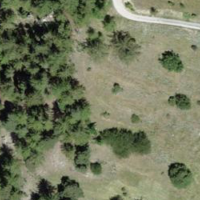
EUNIS habitat code: 45
Species observed at this site:
Clinopodium vulgare
Melitaea didyma
Hipparchia semele